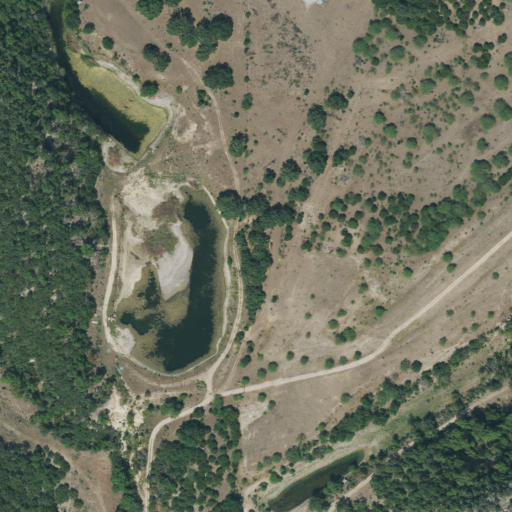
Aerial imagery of valley in Texas named Cow Hollow containing shrub, evergreen forest, open water, and deciduous forest